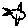
Label: bird